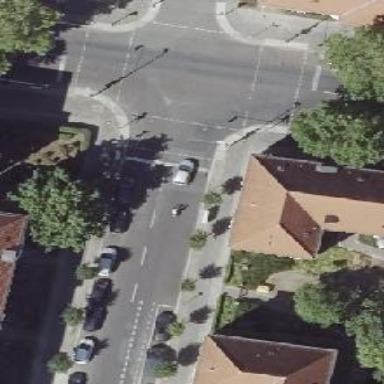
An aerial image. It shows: Road crossing with traffic signals.